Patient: sex M, age 64
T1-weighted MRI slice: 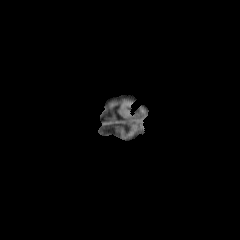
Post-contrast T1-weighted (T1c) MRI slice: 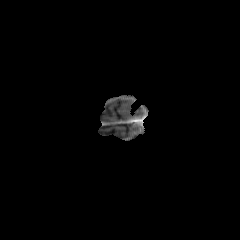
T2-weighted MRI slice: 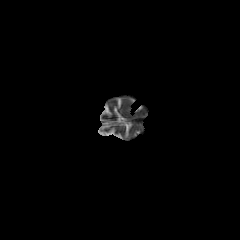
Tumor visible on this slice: no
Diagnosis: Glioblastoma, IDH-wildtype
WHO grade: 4